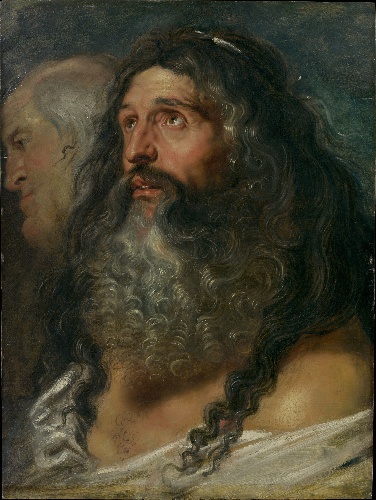
Title: Study of Two Heads
Artist: Peter Paul Rubens
Artist bio: Flemish, Siegen 1577–1640 Antwerp
Date: ca. 1609
Object type: Painting
Classification: Paintings
Medium: Oil on wood
Dimensions: 27 1/2 x 20 1/2 in. (69.9 x 52.1 cm)
Department: European Paintings
Credit line: Bequest of Miss Adelaide Milton de Groot (1876-1967), 1967
Accession year: 1967
Repository: Metropolitan Museum of Art, New York, NY
Tags: Heads|Men|Portraits